Question: I have three tables, connected as such
> [PLAYLIST].DBI_ID =1:1= [SUB_FILES].SBF_PLY_ID =*:1= [STL].DBI_ID
From this database, I can fetch some data:
'''
SELECT
PLAYLIST.dbi_id as PLY_ID,
SUB_FILES.dbi_id as SBF_ID,
SUB_FILES.dbi_created_time as SBF_CREATED,
STL.dbi_id as STL_ID
FROM PLAYLIST, SUB_FILES, STL
WHERE (PLAYLIST.ply_automation_id = 'F0117705'
OR PLAYLIST.ply_automation_id = 'F0117707')
AND (SUB_FILES.sbf_ply_id = PLAYLIST.dbi_id)
AND (SUB_FILES.sbf_stl_id = STL.dbi_id)
'''

The 'PLAYLIST.ply_automation_id = ...' condition is used for testing only. At the end I'll be running the query over whole PLAYLIST table.
I can't figure out how to get only the record with the smallest SBF_CREATED date for each distinct STL_ID value.
In other words, I would only like to get back data for PLY_ID's 14.604 (which has the smallest SBF_CREATED of both records with STL_ID = 5.596) and 14.747 (which has the smallest SBF_CREATED of all four records with STL_ID = 5.642).
The DB in question is Firebird 2.1, but if possible I'm interested in a generic SQL answer.
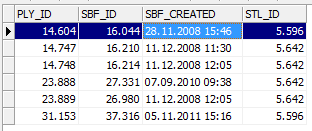
Answer: From your description I would assume that the result you actually want is:
'''
PLY_ID SBF_ID SBF_CREATED STL_ID
14.604 16044 2008-11-28 15:46:00.000 5.596
14.747 16.210 2008-12-11 11:30:00.000 5.642
'''
As those are the ones with lowest 'SBF_CREATED'.
What you can do is to find the lowest date for each 'sbf_stl_id' in a derived table that you join with:
'''
SELECT
PLAYLIST.dbi_id as PLY_ID,
SUB_FILES.dbi_id as SBF_ID,
SUB_FILES.dbi_created_time as SBF_CREATED,
STL.dbi_id as STL_ID
FROM PLAYLIST
JOIN SUB_FILES ON SUB_FILES.sbf_ply_id = PLAYLIST.dbi_id
JOIN STL ON SUB_FILES.sbf_stl_id = STL.dbi_id
JOIN
(
SELECT sbf_stl_id, MIN(dbi_created_time) AS min_dbi_created_time
FROM SUB_FILES
GROUP BY sbf_stl_id
) AS sub ON sub.sbf_stl_id = stl.dbi_id
AND sub.min_dbi_created_time = SUB_FILES.dbi_created_time
WHERE (PLAYLIST.ply_automation_id = 'F0117705' OR PLAYLIST.ply_automation_id = 'F0117707')
'''
This gives the desired result when I tested using SQL Server, but as it doesn't use any special product specific features but rather just standard SQL it should work with any standard compliant database.